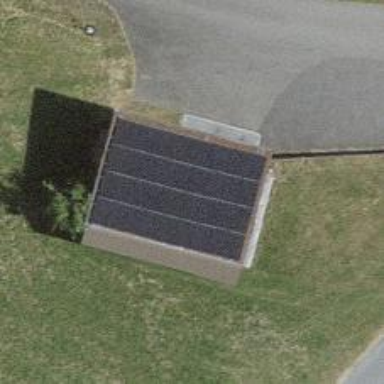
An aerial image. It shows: Solar power generator using photovoltaic method with solar photovoltaic panel types.